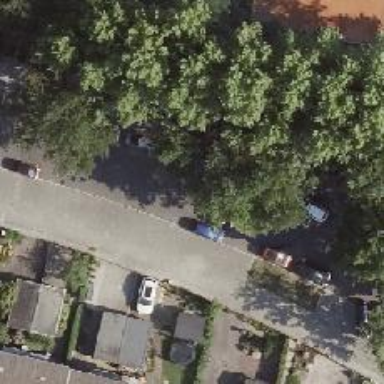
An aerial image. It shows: Residential road with asphalt surface and separate sidewalks. There are parallel on-street parking lanes on both sides of the road.